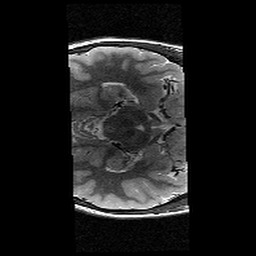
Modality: T2w
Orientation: axial
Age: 12
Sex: female
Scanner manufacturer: siemens
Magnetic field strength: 3 T
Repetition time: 9.23 s
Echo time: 0.067 s